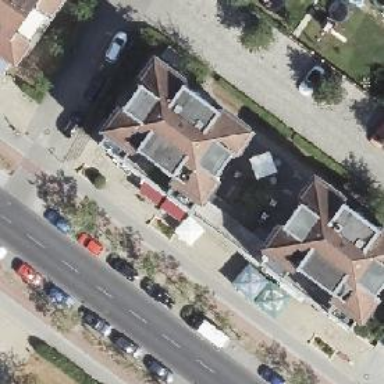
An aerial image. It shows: Café.